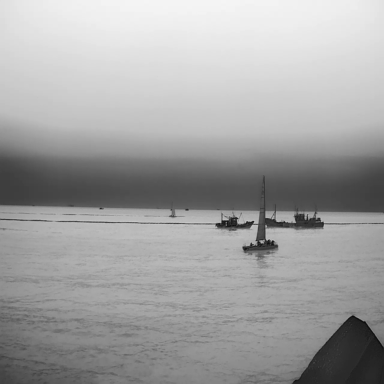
There are six objects shown in the infrared image, including four bulk_carriers, and two sailboats.